RGB frame:
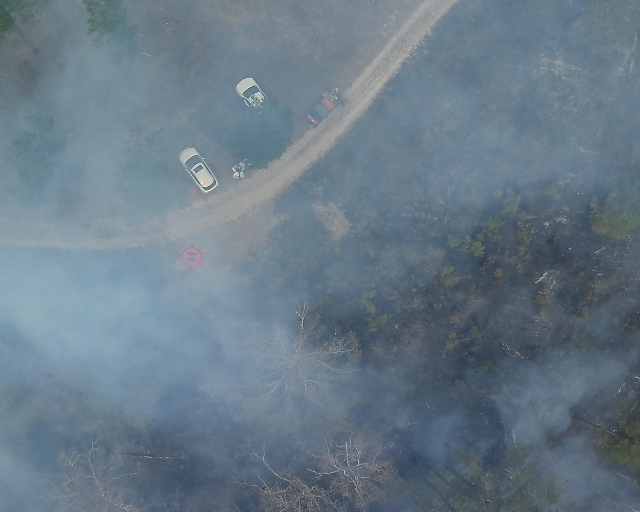
Thermal frame:
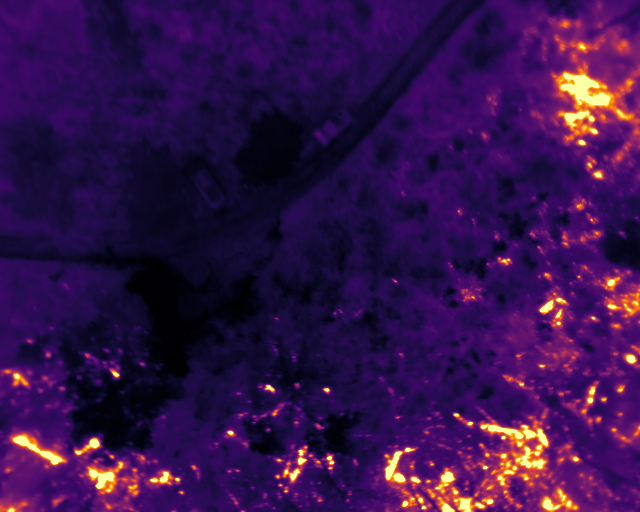
Captured: 2026-02-26 03:11:28
Pixels at or above 80 °C: 7467 (fraction of frame: 0.02279)